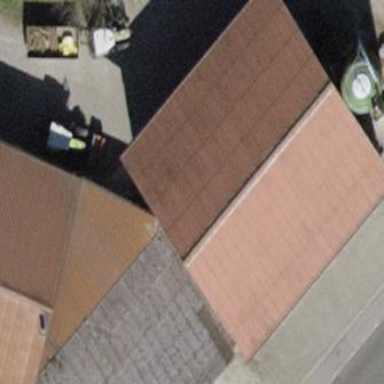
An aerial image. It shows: View of roof of building.